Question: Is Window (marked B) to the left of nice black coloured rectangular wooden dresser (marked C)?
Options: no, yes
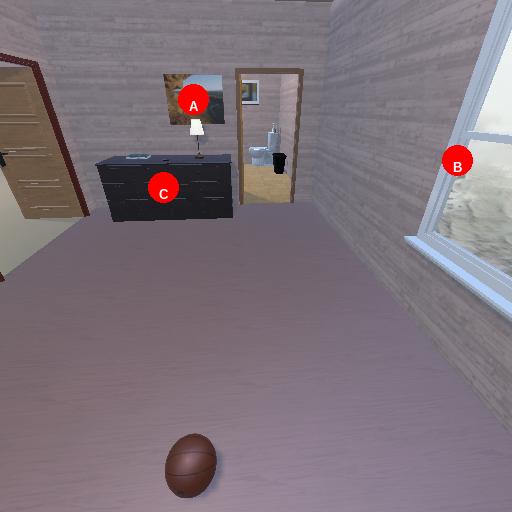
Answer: no